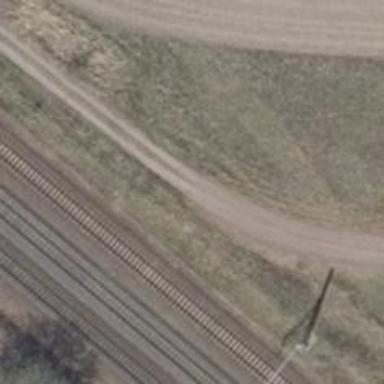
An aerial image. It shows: Gravel track with grade3 tracktype.